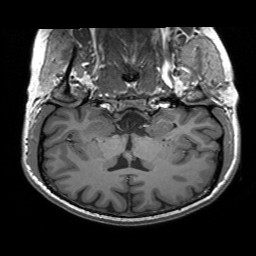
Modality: T1w
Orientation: sagittal
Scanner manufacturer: siemens
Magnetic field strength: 3 T